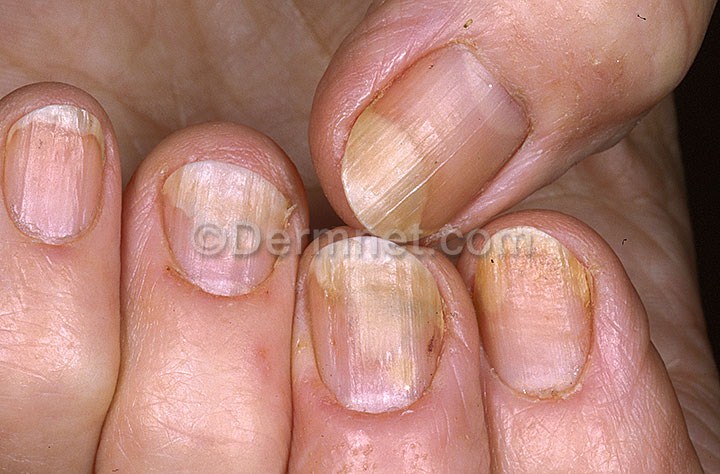
Disease: Nail Fungus and other Nail Disease